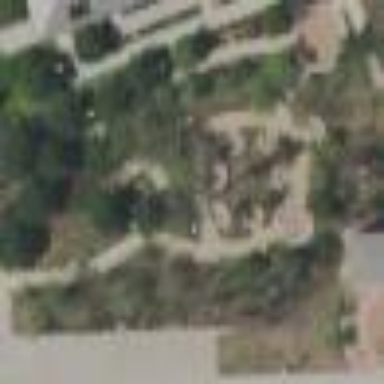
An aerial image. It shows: Garden that is leisure land.